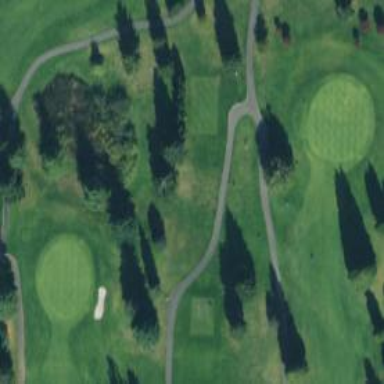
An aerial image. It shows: Service road designated as golf cart path.